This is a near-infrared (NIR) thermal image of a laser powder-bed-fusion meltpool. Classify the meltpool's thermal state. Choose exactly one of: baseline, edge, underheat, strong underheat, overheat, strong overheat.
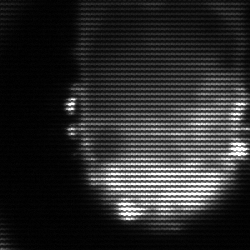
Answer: baseline